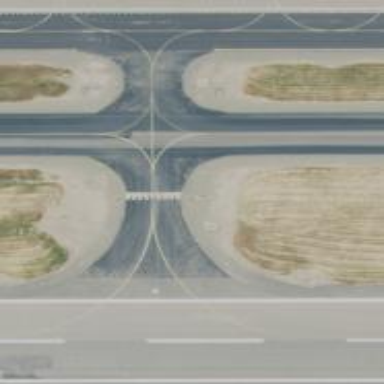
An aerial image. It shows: Image of taxiway at airport.